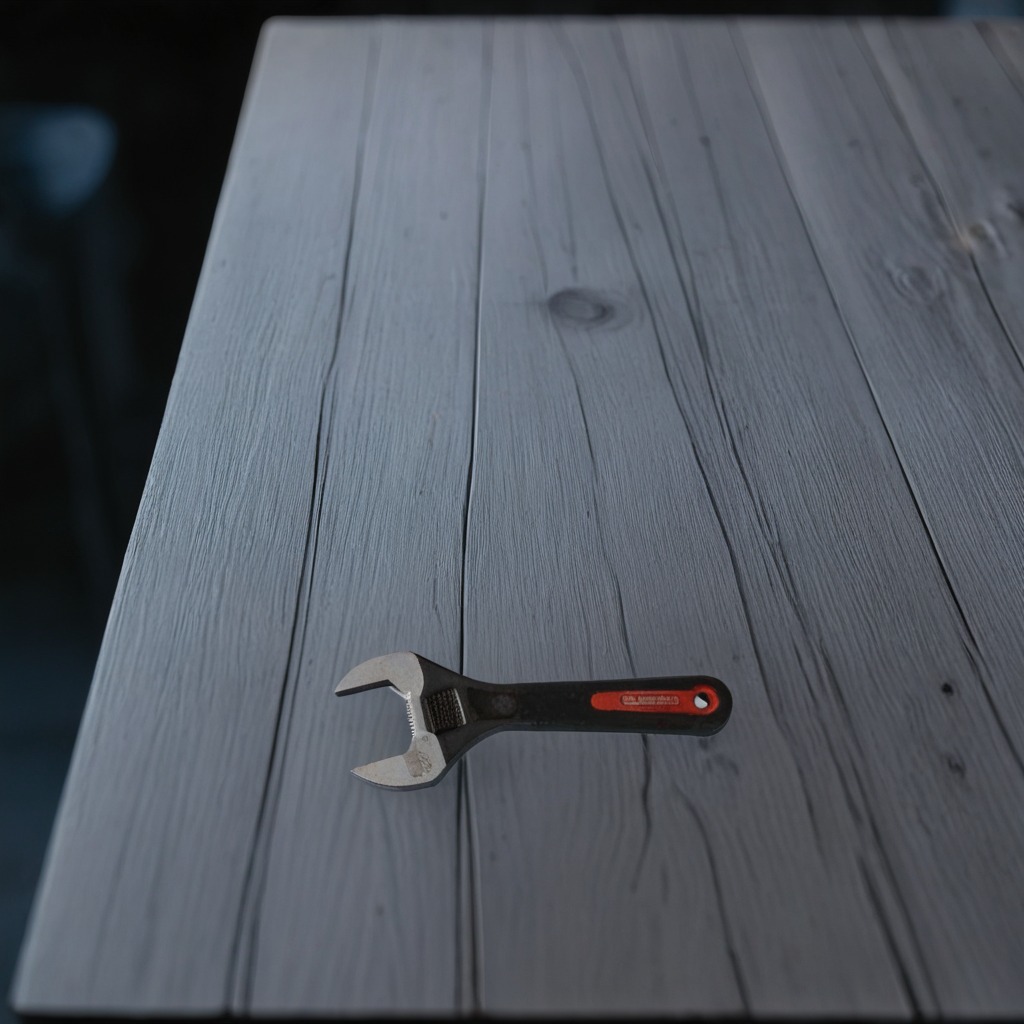
A wrench is lying on a table.